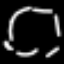
Label: octagon